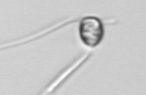
Label: Chaetoceros_danicus